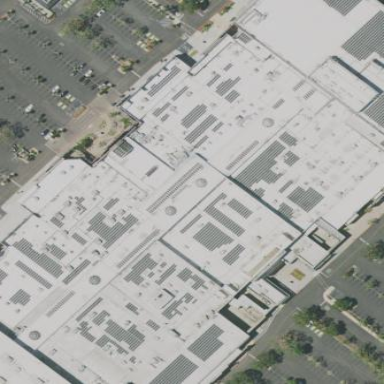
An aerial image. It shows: Retail building in mall.